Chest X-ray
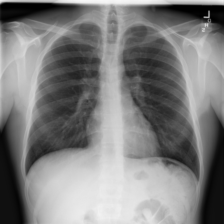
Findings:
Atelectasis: negative
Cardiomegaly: negative
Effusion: negative
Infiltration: negative
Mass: negative
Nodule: negative
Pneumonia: negative
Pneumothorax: negative
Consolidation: negative
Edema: negative
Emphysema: negative
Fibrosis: negative
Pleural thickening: negative
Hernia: negative